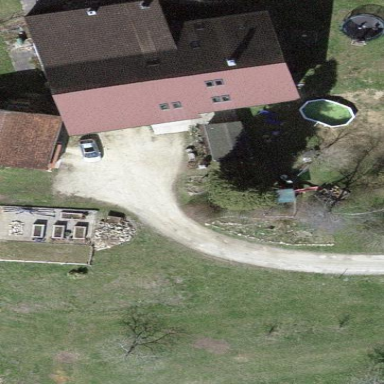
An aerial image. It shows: Farmyard area.